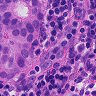
Metastatic tissue present: yes